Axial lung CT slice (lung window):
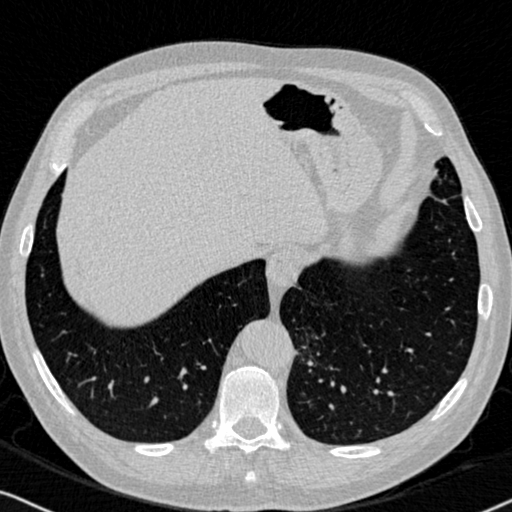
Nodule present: no